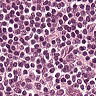
Metastatic tissue present: no